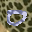
Label: 0